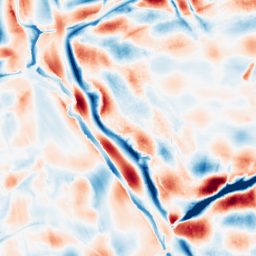
Category: wavelet
Decomposition family: wavelet_dwt
Decomposition parameters: wavelet: db8
level: 5
Upsampling method: linear_exact
Upsampling parameters: scale: 8
Upsampling scale: 8